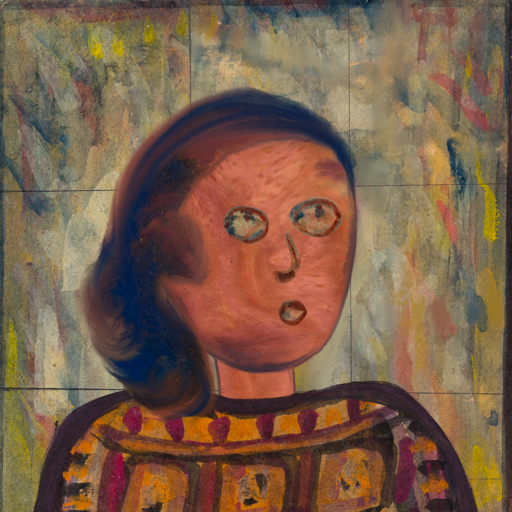
Background: GypsyMother, Head And Neck Side: Mother_And_Son_Mother, Face Side: Orphan, Bust: Doll, Hair Side: Mother_And_Son_Son, Head Accessory: Blank, Second Necklace: Blank, Necklace: Blank, Baby: Blank